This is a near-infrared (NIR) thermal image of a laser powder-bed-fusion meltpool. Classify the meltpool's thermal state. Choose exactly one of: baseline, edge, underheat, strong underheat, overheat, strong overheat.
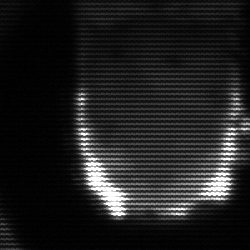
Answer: baseline